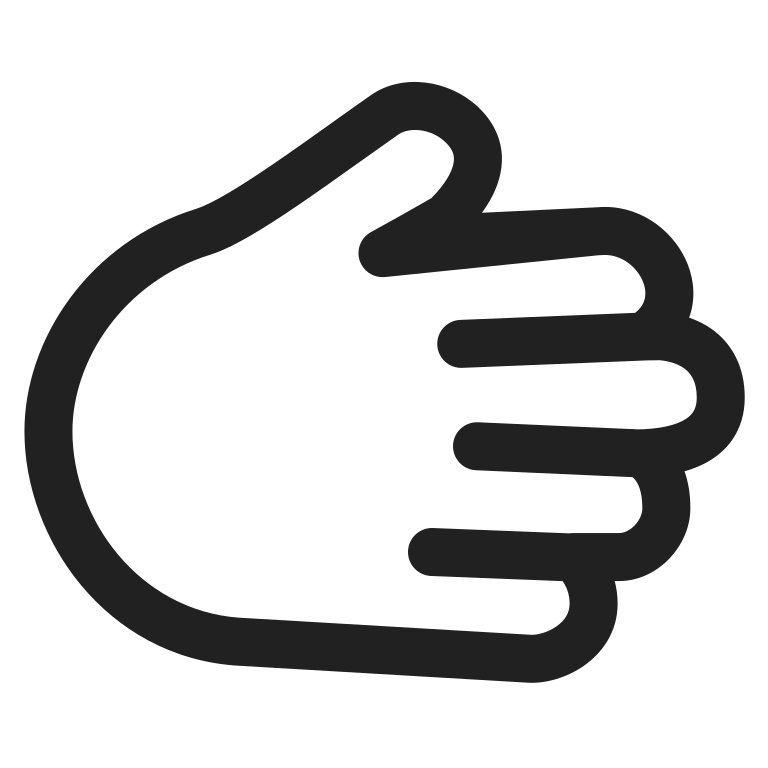
rightwards hand high contrast default